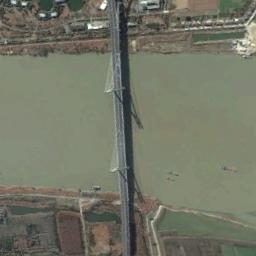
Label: bridge